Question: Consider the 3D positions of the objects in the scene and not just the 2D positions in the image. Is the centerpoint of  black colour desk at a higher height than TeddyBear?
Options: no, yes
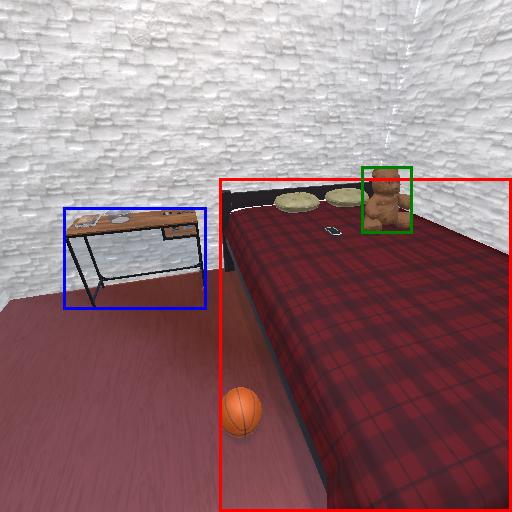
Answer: no